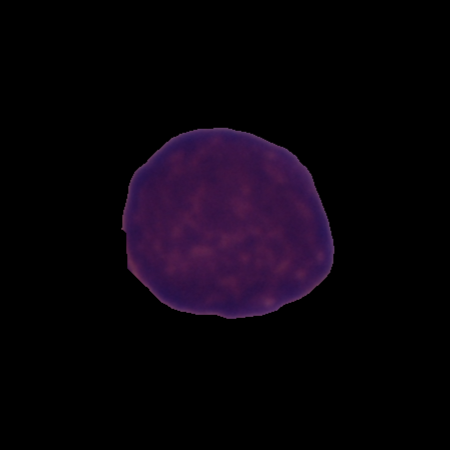
Label: cancer